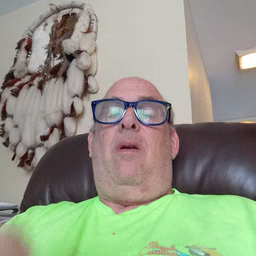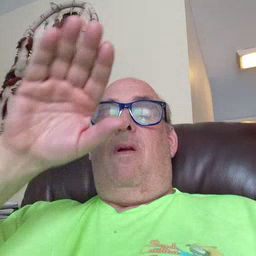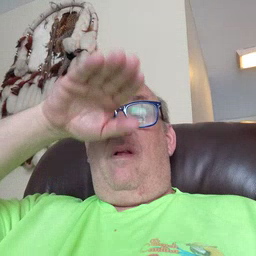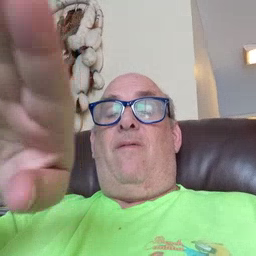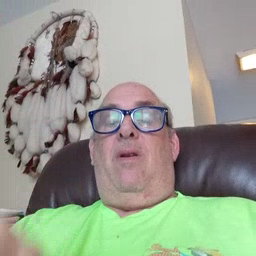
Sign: elephant